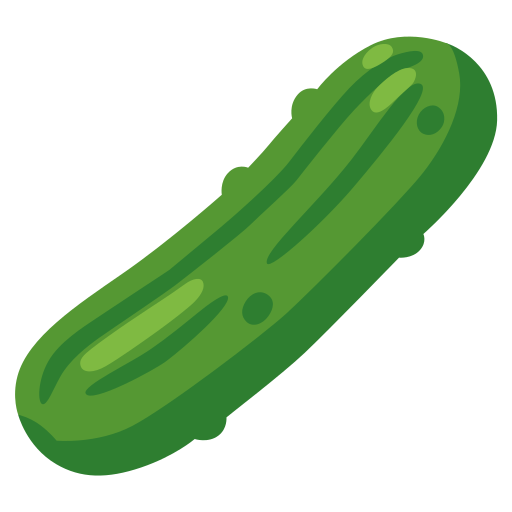
Emoji: 🥒